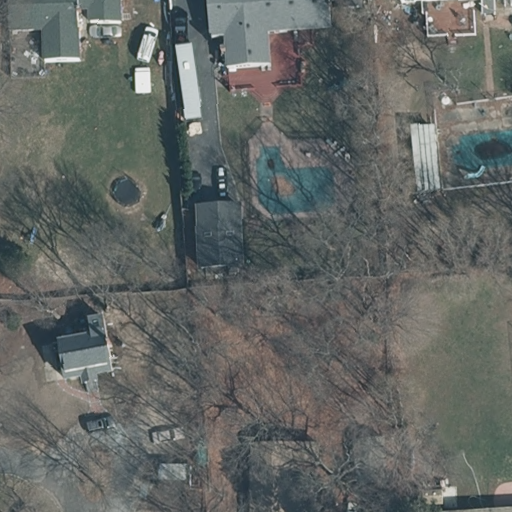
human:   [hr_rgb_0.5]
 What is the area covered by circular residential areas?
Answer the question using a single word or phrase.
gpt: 0m2

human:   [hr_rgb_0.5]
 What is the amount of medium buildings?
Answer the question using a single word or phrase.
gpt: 4

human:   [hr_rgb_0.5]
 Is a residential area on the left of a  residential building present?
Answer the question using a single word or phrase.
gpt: yes

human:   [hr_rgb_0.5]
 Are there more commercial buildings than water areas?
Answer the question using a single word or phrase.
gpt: no

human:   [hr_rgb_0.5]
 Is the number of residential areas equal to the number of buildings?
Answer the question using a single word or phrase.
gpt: no

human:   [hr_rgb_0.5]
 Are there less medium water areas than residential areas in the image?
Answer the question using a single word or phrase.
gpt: yes

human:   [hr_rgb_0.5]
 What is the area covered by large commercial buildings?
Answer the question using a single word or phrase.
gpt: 0m2

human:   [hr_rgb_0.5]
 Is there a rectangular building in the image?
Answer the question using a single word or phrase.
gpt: yes

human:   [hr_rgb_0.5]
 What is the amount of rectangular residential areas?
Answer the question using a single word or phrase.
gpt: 1

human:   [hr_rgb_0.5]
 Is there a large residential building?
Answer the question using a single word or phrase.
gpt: no

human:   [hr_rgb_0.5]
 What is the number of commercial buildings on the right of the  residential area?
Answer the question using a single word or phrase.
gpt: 0

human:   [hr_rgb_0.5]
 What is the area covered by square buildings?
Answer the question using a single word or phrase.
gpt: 0m2

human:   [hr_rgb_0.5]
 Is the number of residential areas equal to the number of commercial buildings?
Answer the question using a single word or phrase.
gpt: no

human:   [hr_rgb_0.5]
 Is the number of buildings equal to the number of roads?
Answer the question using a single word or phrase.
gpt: no

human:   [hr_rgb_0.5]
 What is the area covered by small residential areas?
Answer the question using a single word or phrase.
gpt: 0m2

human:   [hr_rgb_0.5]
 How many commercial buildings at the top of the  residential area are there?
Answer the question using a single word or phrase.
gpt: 0

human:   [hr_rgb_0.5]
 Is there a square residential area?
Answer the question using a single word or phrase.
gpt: no

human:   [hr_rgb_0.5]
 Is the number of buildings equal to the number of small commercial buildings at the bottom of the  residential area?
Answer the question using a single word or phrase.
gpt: no

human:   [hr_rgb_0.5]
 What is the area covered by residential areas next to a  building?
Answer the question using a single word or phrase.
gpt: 10639m2

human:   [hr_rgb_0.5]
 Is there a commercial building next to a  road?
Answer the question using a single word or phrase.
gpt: no

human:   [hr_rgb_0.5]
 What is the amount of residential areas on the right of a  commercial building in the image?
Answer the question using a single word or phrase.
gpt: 0

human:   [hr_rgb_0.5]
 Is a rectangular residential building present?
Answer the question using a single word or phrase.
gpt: yes

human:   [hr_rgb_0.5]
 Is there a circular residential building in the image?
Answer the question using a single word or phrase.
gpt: no

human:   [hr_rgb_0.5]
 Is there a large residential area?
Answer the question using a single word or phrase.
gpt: yes

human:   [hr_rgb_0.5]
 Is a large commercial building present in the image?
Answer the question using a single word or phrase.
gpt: no

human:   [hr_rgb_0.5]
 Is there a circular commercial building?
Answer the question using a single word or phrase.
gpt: no

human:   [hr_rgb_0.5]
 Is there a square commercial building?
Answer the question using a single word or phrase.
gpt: no

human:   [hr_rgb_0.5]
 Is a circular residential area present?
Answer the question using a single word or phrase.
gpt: no

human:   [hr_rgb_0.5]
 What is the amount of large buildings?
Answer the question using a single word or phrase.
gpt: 0

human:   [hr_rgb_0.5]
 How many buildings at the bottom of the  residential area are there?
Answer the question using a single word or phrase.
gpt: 7

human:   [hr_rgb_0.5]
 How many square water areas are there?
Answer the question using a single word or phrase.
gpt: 0

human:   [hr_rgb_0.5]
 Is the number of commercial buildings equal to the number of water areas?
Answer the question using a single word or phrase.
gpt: yes

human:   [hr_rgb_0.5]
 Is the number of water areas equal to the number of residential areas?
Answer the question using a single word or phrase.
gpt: no

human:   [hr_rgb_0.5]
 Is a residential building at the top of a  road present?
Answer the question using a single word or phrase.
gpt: no

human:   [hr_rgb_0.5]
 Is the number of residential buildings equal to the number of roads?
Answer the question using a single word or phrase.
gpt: no

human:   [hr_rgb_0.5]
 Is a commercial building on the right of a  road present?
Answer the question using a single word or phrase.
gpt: no